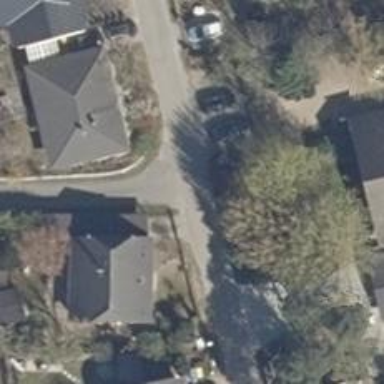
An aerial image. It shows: Residential road.